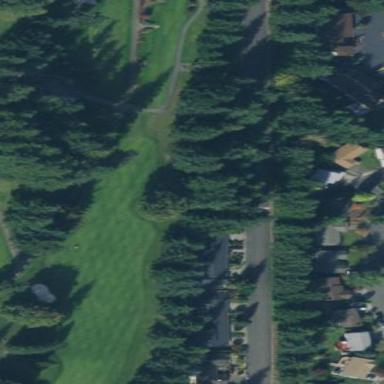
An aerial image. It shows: Area of rough grass used for golf.